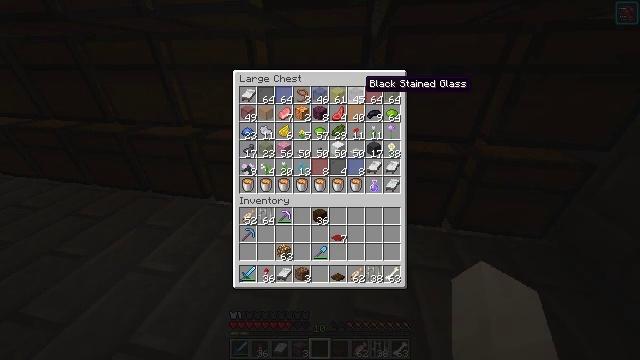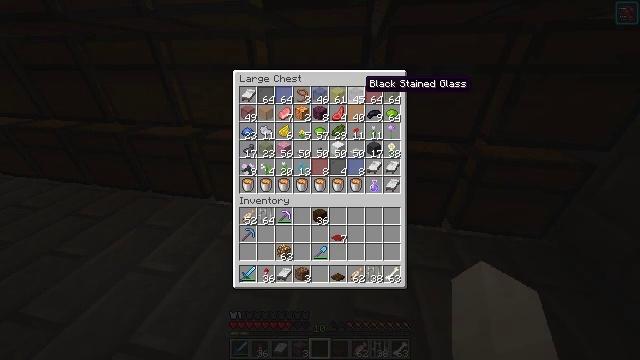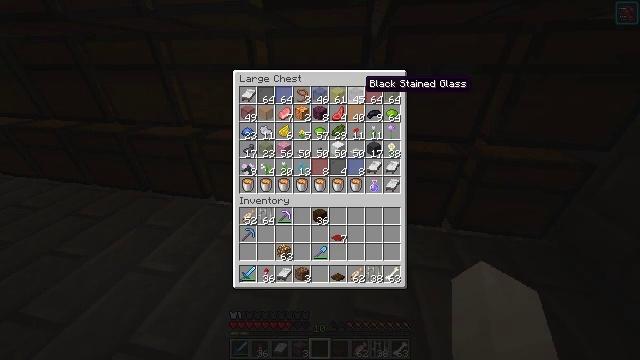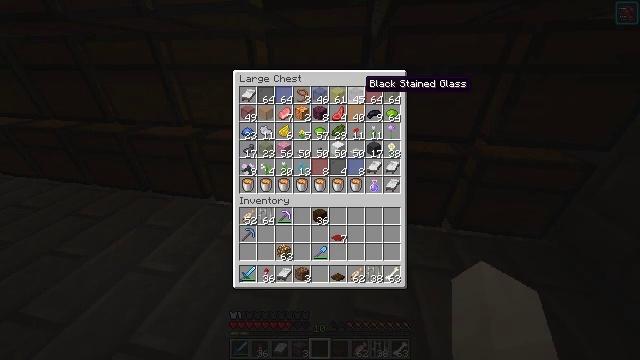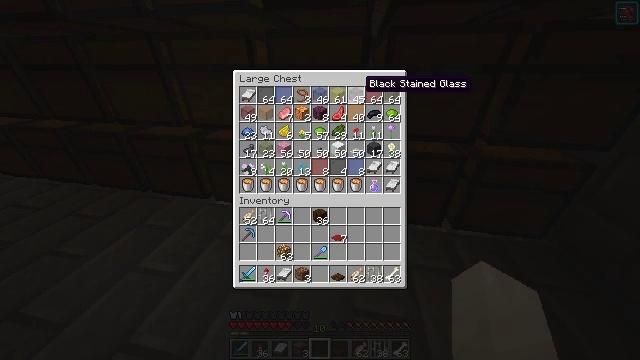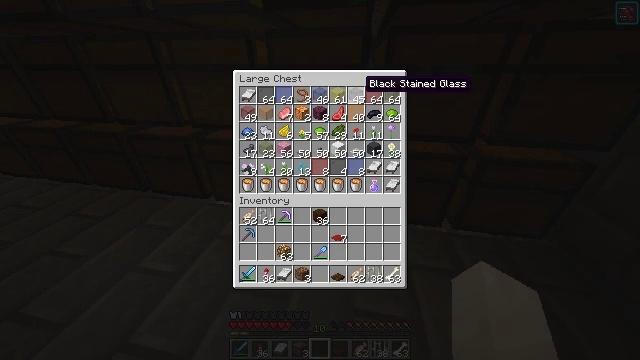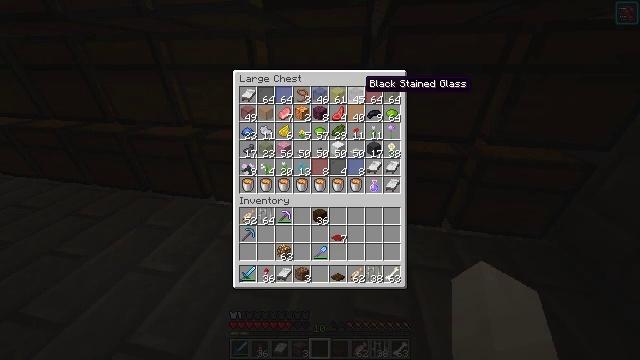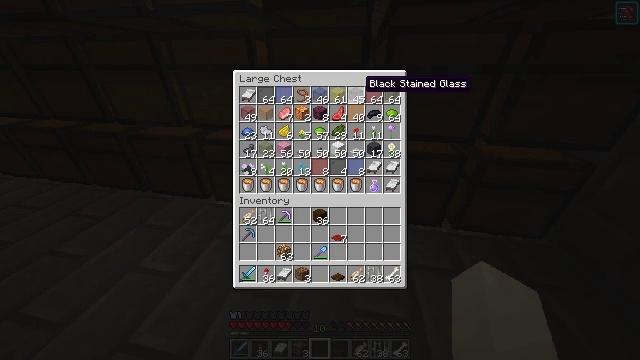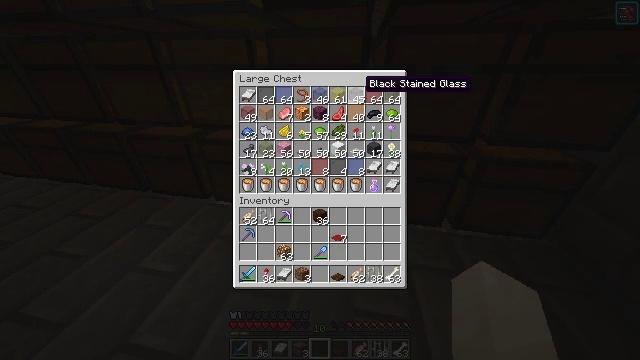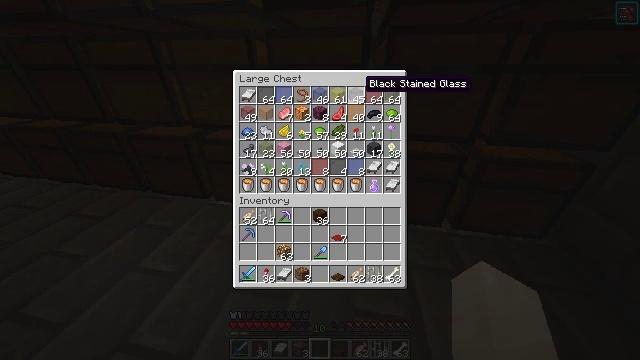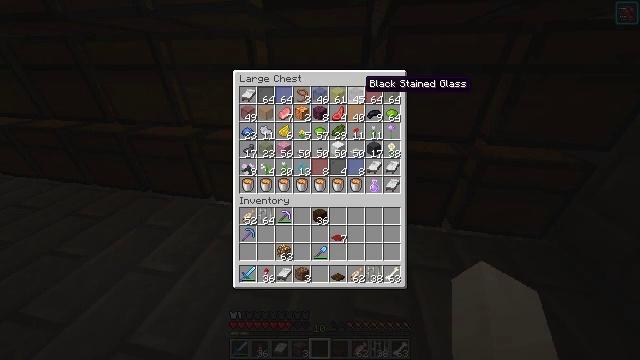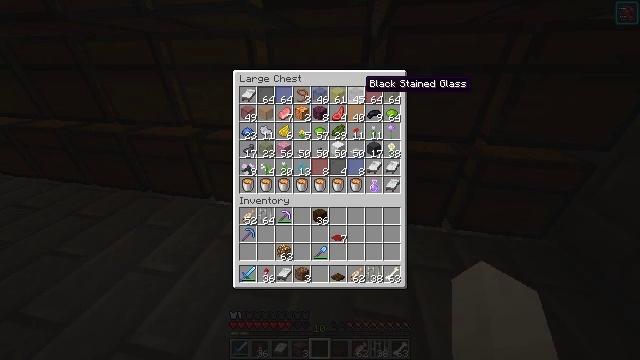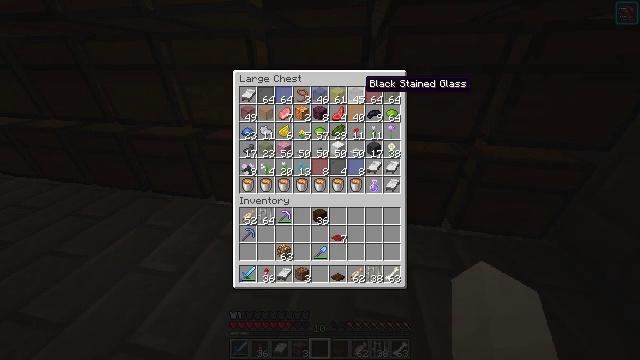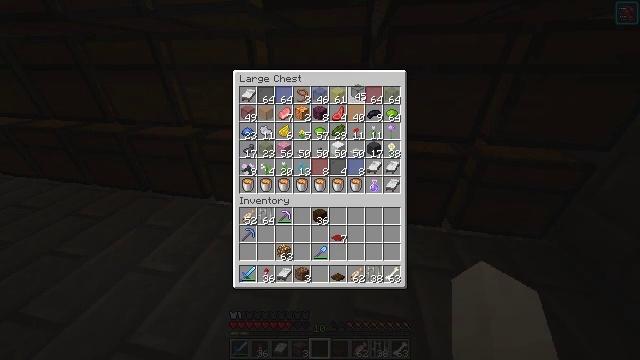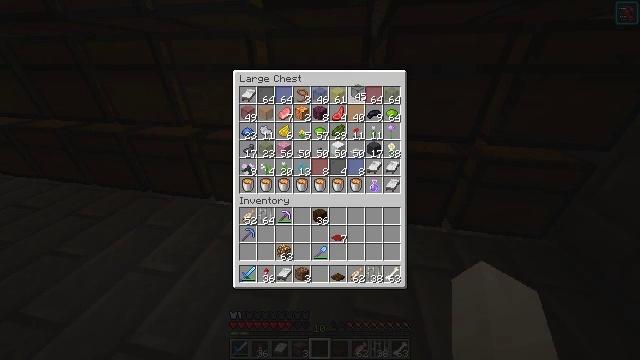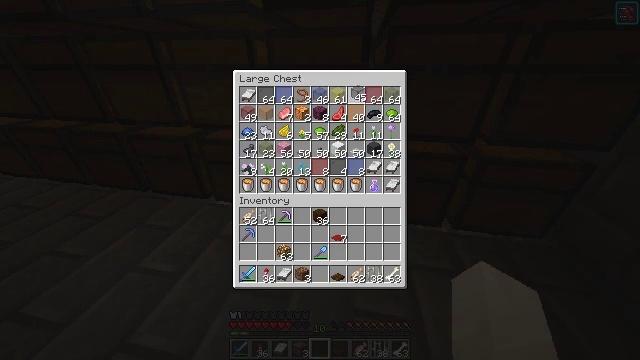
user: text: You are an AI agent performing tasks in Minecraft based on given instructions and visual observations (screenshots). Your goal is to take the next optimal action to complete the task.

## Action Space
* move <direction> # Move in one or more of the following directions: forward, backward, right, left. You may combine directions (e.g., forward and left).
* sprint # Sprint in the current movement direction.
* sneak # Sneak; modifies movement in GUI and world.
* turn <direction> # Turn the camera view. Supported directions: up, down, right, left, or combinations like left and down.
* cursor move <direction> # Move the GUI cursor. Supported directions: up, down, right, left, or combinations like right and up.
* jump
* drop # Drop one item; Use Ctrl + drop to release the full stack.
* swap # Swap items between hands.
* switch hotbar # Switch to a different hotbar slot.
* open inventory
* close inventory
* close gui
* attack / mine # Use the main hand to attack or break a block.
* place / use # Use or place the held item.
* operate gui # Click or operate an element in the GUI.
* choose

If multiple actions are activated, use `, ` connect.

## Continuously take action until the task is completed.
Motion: motion action
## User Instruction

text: Drop kelp from the inventory.
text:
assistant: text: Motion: no_op
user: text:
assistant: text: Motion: no_op
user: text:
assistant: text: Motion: no_op
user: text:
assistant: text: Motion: no_op
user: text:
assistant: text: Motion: no_op
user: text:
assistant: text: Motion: no_op
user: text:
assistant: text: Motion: no_op
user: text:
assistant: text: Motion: no_op
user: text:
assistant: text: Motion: no_op
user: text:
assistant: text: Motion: no_op
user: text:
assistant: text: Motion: no_op
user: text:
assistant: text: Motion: no_op
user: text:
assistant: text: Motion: operate gui
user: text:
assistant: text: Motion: operate gui
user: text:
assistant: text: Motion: no_op
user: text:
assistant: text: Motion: cursor move down
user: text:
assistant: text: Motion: cursor move down
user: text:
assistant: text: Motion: cursor move left and down
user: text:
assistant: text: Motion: cursor move down
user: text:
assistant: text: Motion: cursor move down
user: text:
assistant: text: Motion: no_op
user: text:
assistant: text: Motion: no_op
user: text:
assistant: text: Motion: cursor move right
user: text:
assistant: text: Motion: no_op
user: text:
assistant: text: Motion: no_op
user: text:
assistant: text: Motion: operate gui
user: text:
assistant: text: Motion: operate gui
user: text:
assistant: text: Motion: no_op
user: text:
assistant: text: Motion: no_op
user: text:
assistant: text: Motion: no_op